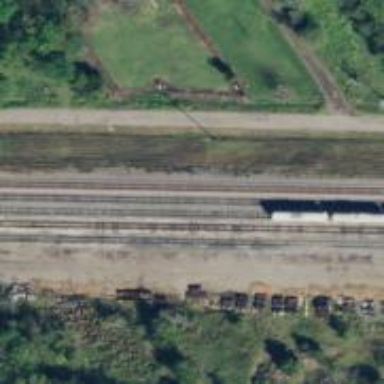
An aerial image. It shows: Railway siding for service.